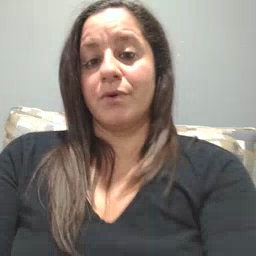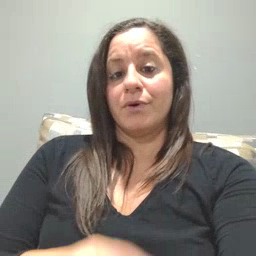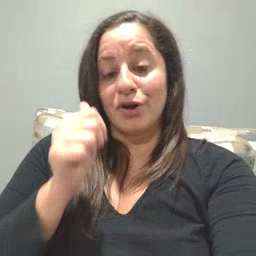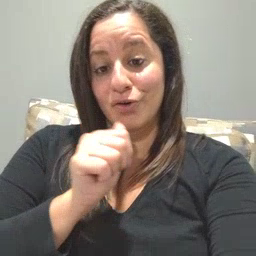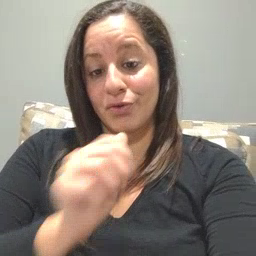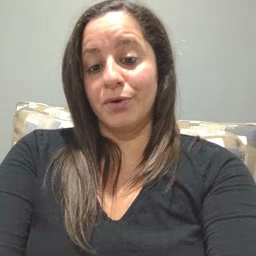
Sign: girl